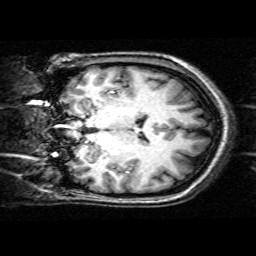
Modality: T1w
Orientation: coronal